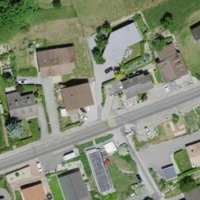
EUNIS habitat code: 55
Species observed at this site:
Vinca major